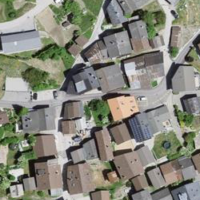
EUNIS habitat code: 54
Species observed at this site:
Cerastium tomentosum